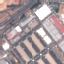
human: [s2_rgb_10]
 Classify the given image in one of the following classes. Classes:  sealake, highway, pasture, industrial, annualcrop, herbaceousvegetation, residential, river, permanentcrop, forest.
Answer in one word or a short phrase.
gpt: Industrial